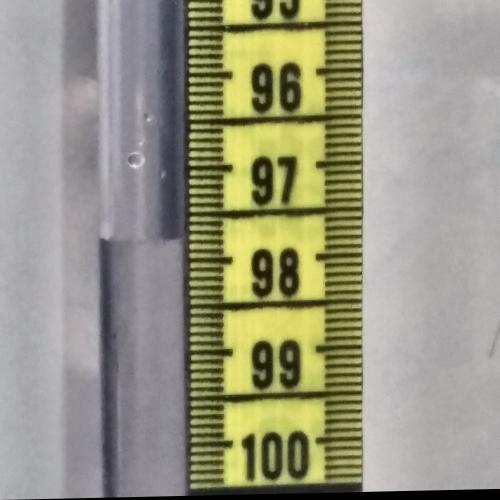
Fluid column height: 97.8 cm